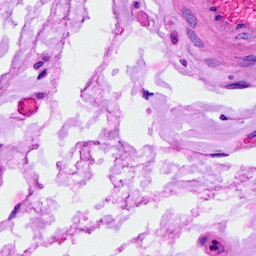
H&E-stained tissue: Ovarian